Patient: sex F, age 59
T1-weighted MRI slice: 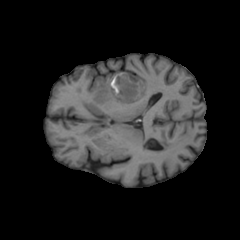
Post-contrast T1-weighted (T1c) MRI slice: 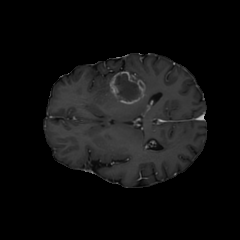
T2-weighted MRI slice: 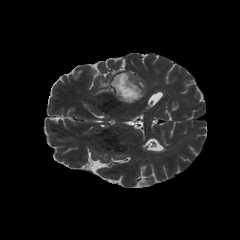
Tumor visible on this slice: yes
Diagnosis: Glioblastoma, IDH-wildtype
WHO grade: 4